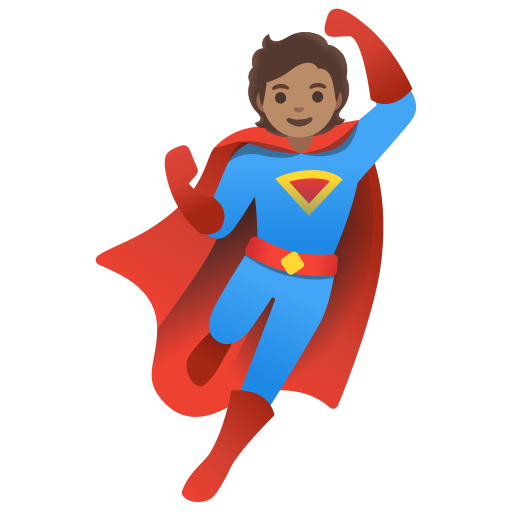
Emoji: 🦸🏽